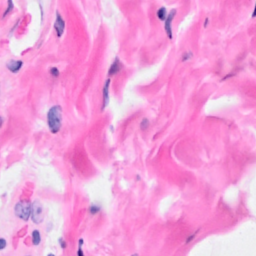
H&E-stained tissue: Breast